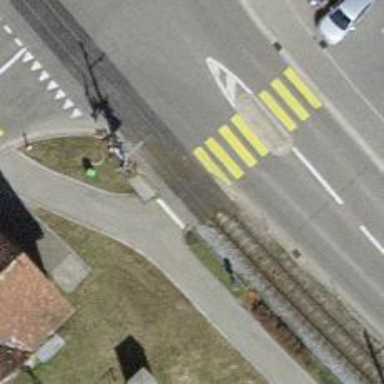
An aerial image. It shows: Railway crossing.